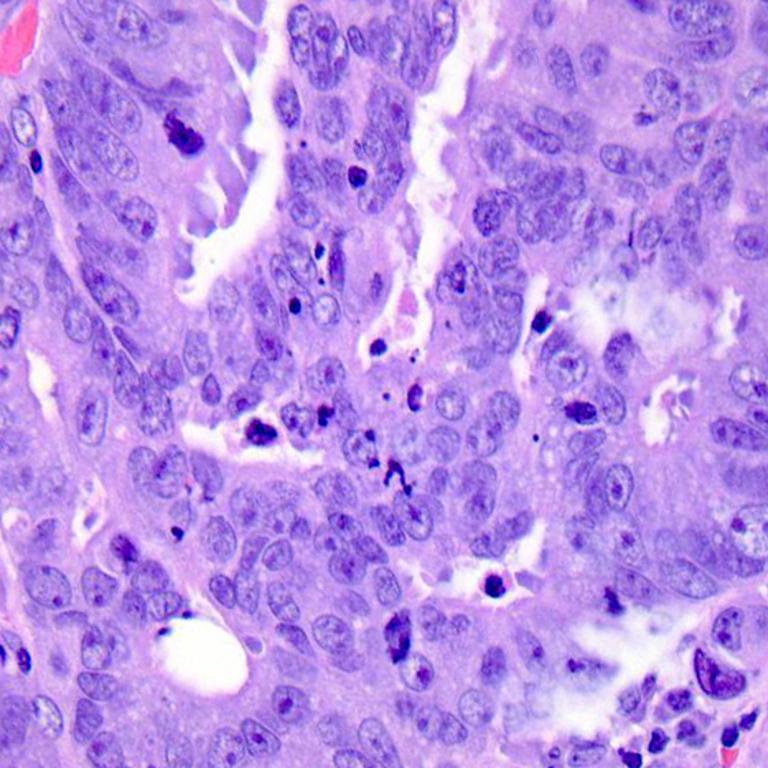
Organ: colon
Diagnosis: adenocarcinomas